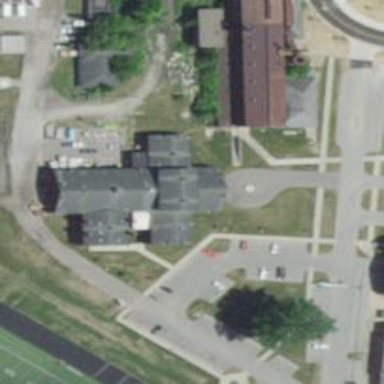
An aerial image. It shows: Arts center housed in building.